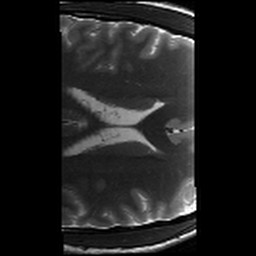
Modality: T2w
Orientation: axial
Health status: healthy
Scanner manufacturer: siemens
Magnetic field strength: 3 T
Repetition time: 8.02 s
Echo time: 0.08 s